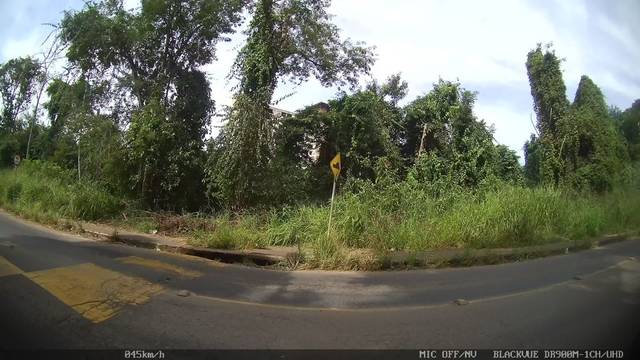
Region: Brazil
Coordinates: -21.783, -43.369